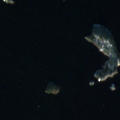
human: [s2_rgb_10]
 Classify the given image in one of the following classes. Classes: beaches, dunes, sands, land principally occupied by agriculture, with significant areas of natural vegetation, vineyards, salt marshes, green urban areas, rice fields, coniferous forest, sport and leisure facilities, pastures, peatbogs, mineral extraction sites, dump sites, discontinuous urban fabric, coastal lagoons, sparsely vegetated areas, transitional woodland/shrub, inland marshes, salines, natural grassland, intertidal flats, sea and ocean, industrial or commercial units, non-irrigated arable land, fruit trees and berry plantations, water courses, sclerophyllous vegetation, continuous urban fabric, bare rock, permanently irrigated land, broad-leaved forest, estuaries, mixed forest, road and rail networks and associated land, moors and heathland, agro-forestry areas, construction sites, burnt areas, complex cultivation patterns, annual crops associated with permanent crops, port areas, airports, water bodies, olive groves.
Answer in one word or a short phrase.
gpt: water bodies